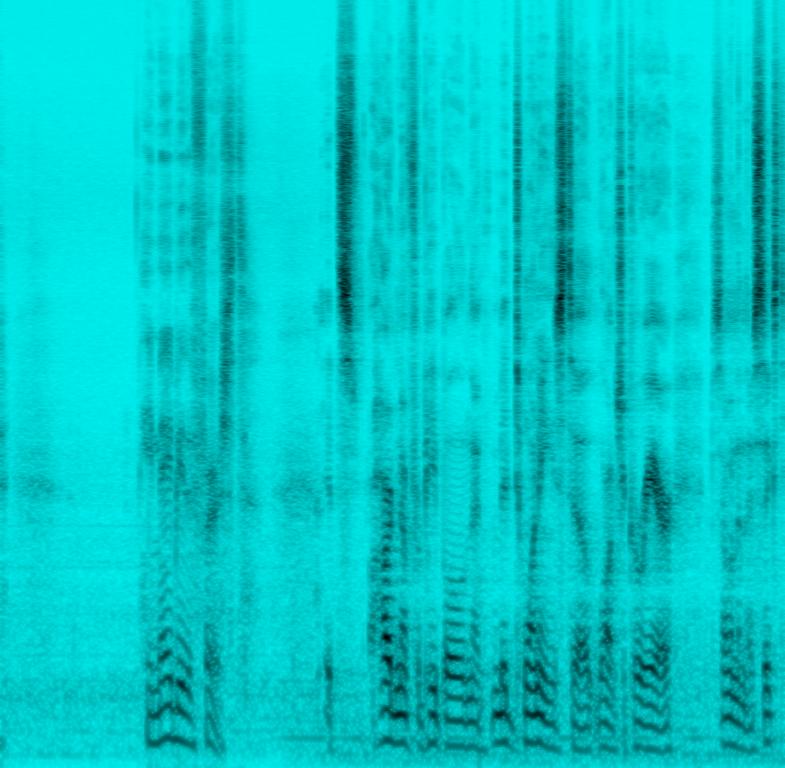
This song features a male voice narrating a story in the beginning. This is followed by a drum roll in a marching beat style. A bass note is played which is the root note of the chord. An organ strikes a chord and plays it staccato style. A guitar also strikes a chord. There are no other instruments in this song. This song can be played in a movie trailer.